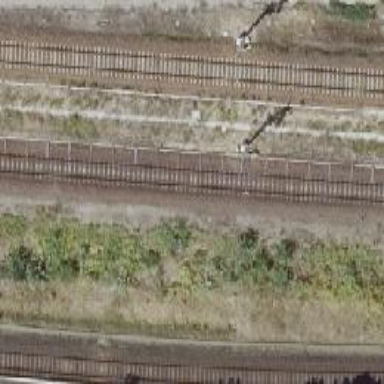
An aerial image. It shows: Railway signal.